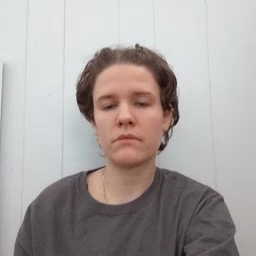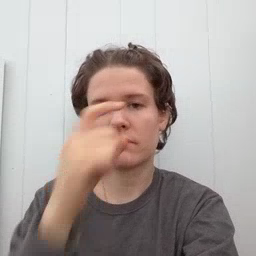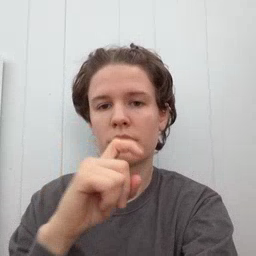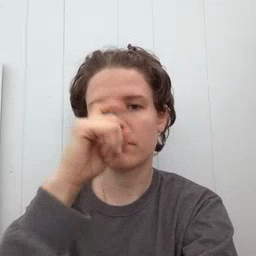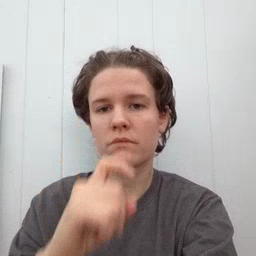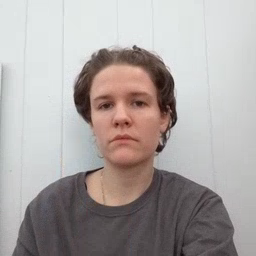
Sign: doll